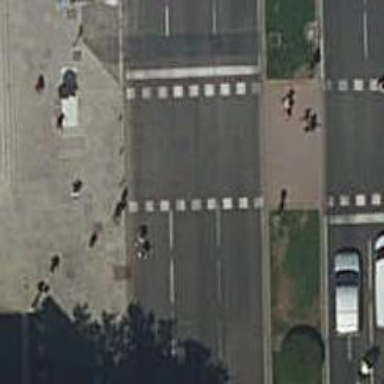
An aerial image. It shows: Tertiary road with asphalt surface. There is shared lane for cyclists.